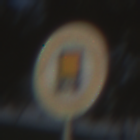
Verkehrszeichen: VerbotKennzeichnungspflichtigeKraftfahrzeugeGefaehrlicheGueter
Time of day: MorningAfternoon
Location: Outdoor (Nature)
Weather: Clear
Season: NotSpecified
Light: Natural